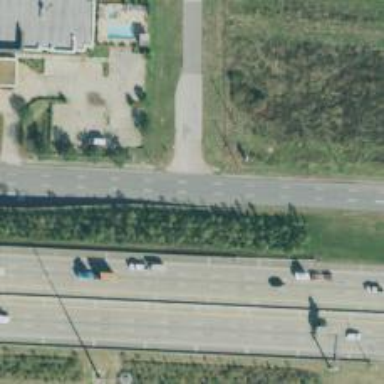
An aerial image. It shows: Secondary road with frontage road alongside.